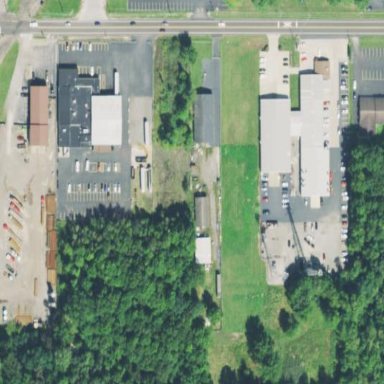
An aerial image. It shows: Commercial area.